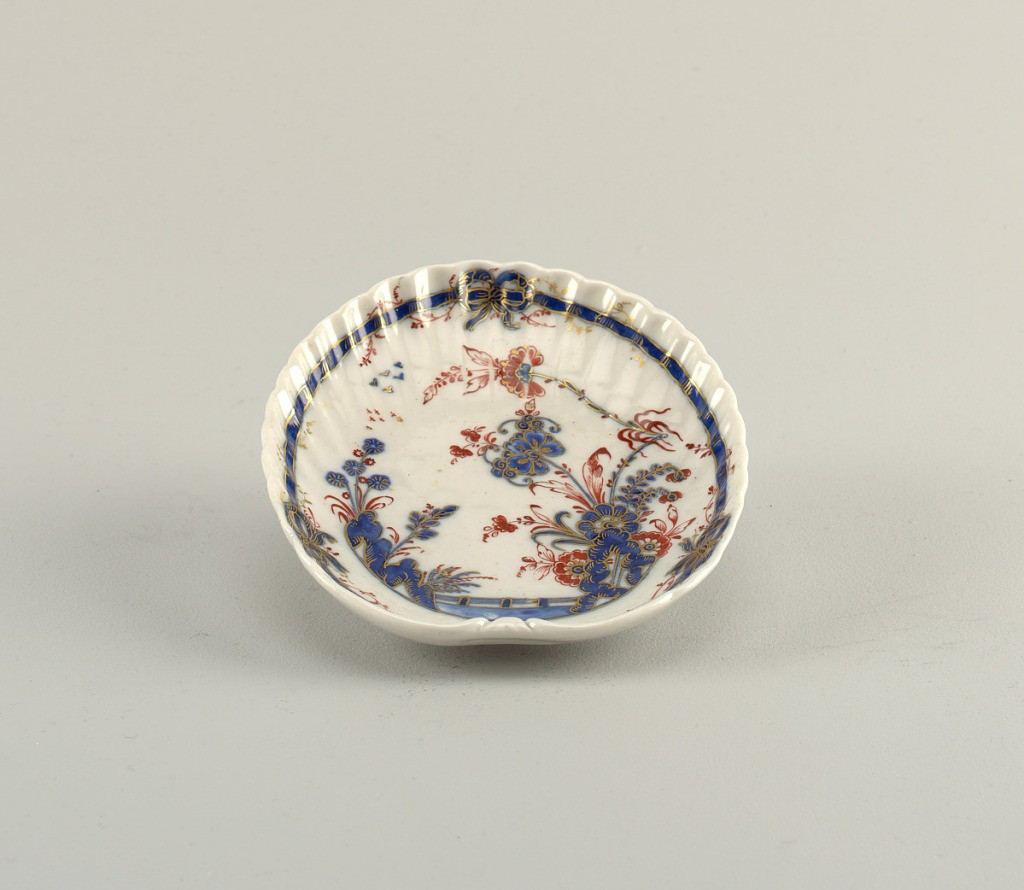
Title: Dish (One of Six)
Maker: Cozzi Porcelain Factory, Italian, 1763 – 1812
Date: ca. 1765
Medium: hard paste porcelain, vitreous enamel, gold
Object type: dish
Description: Scalloped shell form with Chinese-style decoration and bow knot.